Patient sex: M
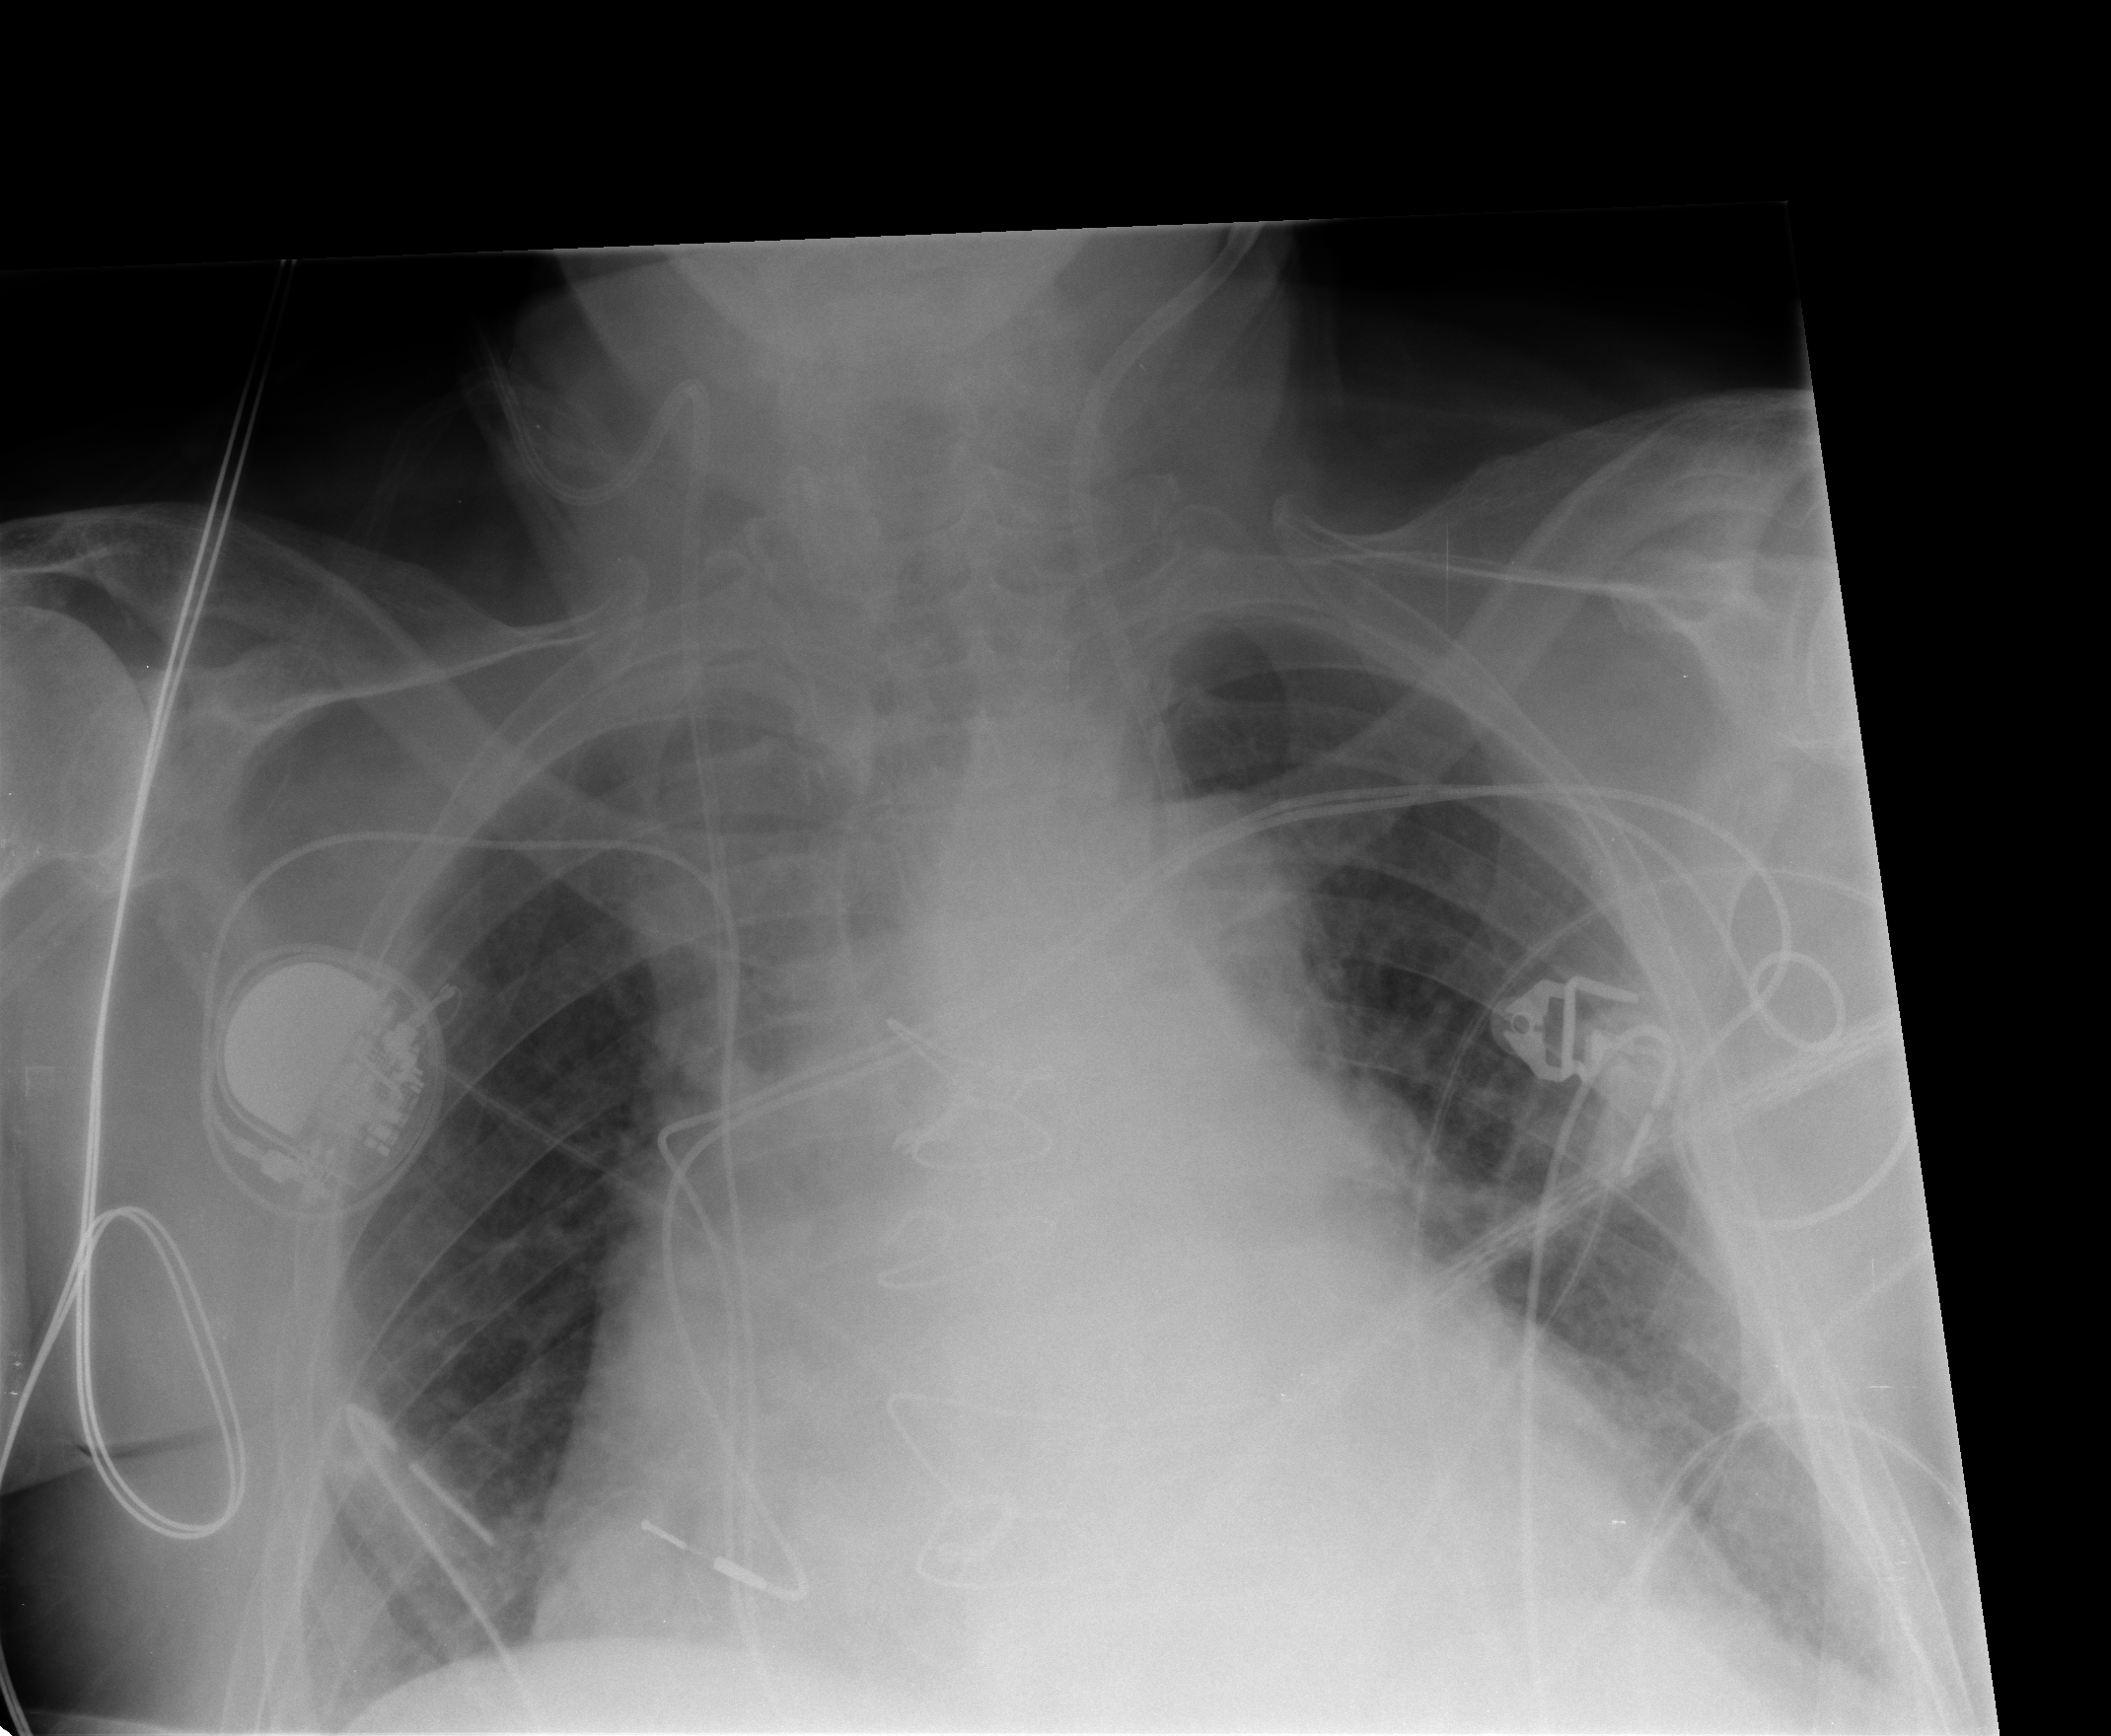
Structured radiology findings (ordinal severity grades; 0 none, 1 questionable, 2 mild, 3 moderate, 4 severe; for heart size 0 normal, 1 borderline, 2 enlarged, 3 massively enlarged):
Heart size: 3
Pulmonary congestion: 1
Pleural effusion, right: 0
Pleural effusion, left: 0
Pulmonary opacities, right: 0
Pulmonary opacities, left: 1
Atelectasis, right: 1
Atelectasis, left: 1